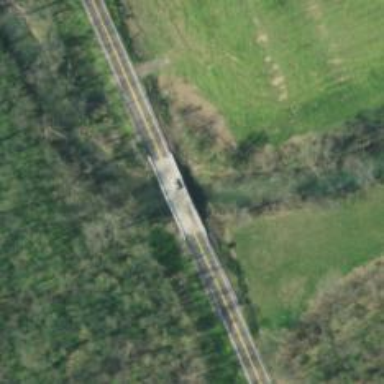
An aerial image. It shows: Secondary road with bridge.